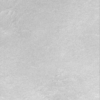
Label: dusty